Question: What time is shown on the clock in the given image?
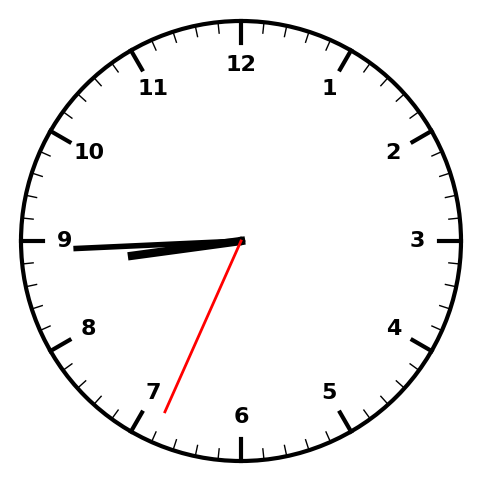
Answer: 08:44:34